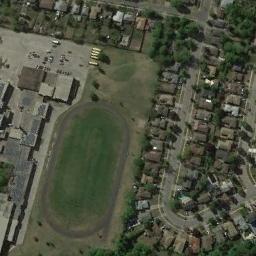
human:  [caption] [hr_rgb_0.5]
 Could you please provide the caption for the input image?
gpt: The ground track field is surrounded by lots of houses arranged neatly .

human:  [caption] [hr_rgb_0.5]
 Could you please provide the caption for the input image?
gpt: The track and field are built on bare lawn, Next to the residential area .

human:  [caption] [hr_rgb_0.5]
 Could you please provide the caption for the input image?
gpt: There is a shabby track and field .

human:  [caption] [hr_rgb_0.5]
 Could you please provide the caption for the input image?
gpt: There are many buildings next to the ground track field .

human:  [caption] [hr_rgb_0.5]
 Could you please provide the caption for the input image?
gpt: There are many buildings arranged neatly near the ground track field .